Question: I am learning igraph in R and have a question on how to add a node to the graph and delete an edge by specifying its two nodes. Here is my code to create a graph with 4 nodes and some edges.
'''
g <- as.data.frame(cbind(matrix(c(1, 2, 1, 3, 1, 4, 3, 4, 2, 4), byrow = TRUE, ncol = 2), c(5.6, 2.7, 3.5, 1.8, 2.1)))
names(g) <- c("start", "end", "length")
g <- graph.data.frame(g, directed = FALSE)
plot(g)
'''

Here 'length' denotes the attribute the edge (the length of the edge). I want to add a node 5 to the graph. This node will be between 1 and 2. Now the length of the edge 1--2 is 5.6. Node 5 will have a distance of 2.6 from node 1 and a distance of 3.0 from node 2. I want to add these two edges (1--5 and 2--5). I also need to remove the 1--2 edge by telling R to delete the edge between node 1 and node 2.
What's a simple way of doing this? Thank you.
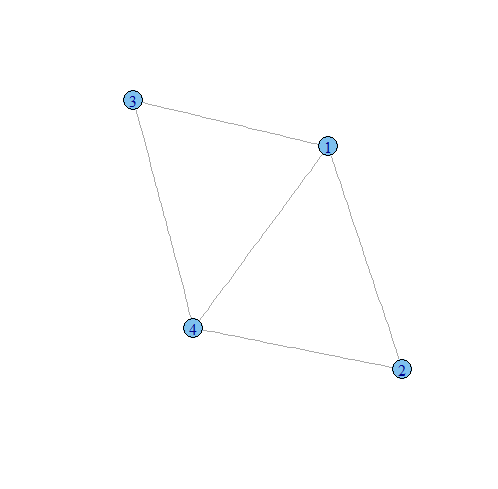
Answer: Something like:
'''
library(igraph)
g <- as.data.frame(cbind(matrix(c(1, 2, 1, 3, 1, 4, 3, 4, 2, 4),
byrow = TRUE, ncol = 2),
c(5.6, 2.7, 3.5, 1.8, 2.1)))
names(g) <- c("start", "end", "length")
g <- graph.data.frame(g, directed = FALSE)
# add node 5
g <- g + vertices(5)
# delete edge 1-2
g["1", "2"] <- NULL
# add new edges with length attribute
g <- g + edge("1", "5", attr=list(length=2.6))
g <- g + edge("2", "5", attr=list(length=1.3))
plot(g)
'''